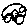
Label: car